Question: I want to migrate from oracle to MySql. I am using MySql Migration tools 5.0.
Something went wrong in Migration wizard.

Error message is
'''
Connecting to source database and retrieve schemata names.
Initializing JDBC driver ...
Driver class Oracle Thin JDBC Driver using Service
Opening connection ...
Connection jdbc:oracle:thin:system/**********@//127.0.0.1:1521/OracleServiceXE
The list of schema names could not be retrieved (error: 0).
ReverseEngineeringOracle.getSchemata :Listener refused the connection with the following error:
ORA-12514, TNS:listener does not currently know of service requested in connect descriptor
The Connection descriptor used by the client was:
//127.0.0.1:1521/OracleServiceXE
Details:
oracle.jdbc.driver.DatabaseError.throwSqlException(DatabaseError.java:125)
oracle.jdbc.driver.DatabaseError.throwSqlException(DatabaseError.java:280)
oracle.jdbc.driver.T4CConnection.logon(T4CConnection.java:328)
oracle.jdbc.driver.PhysicalConnection.<init>(PhysicalConnection.java:361)
oracle.jdbc.driver.T4CConnection.<init>(T4CConnection.java:151)
oracle.jdbc.driver.T4CDriverExtension.getConnection(T4CDriverExtension.java:32)
oracle.jdbc.driver.OracleDriver.connect(OracleDriver.java:595)
java.sql.DriverManager.getConnection(Unknown Source)
java.sql.DriverManager.getConnection(Unknown Source)
com.mysql.grt.modules.ReverseEngineeringGeneric.establishConnection(ReverseEngineeringGeneric.java:141)
com.mysql.grt.modules.ReverseEngineeringOracle.getSchemata(ReverseEngineeringOracle.java:43)
sun.reflect.NativeMethodAccessorImpl.invoke0(Native Method)
sun.reflect.NativeMethodAccessorImpl.invoke(Unknown Source)
sun.reflect.DelegatingMethodAccessorImpl.invoke(Unknown Source)
java.lang.reflect.Method.invoke(Unknown Source)
com.mysql.grt.Grt.callModuleFunction(Unknown Source)
'''
Both SQL servers are running on localhost.
How can I solve these errors ?
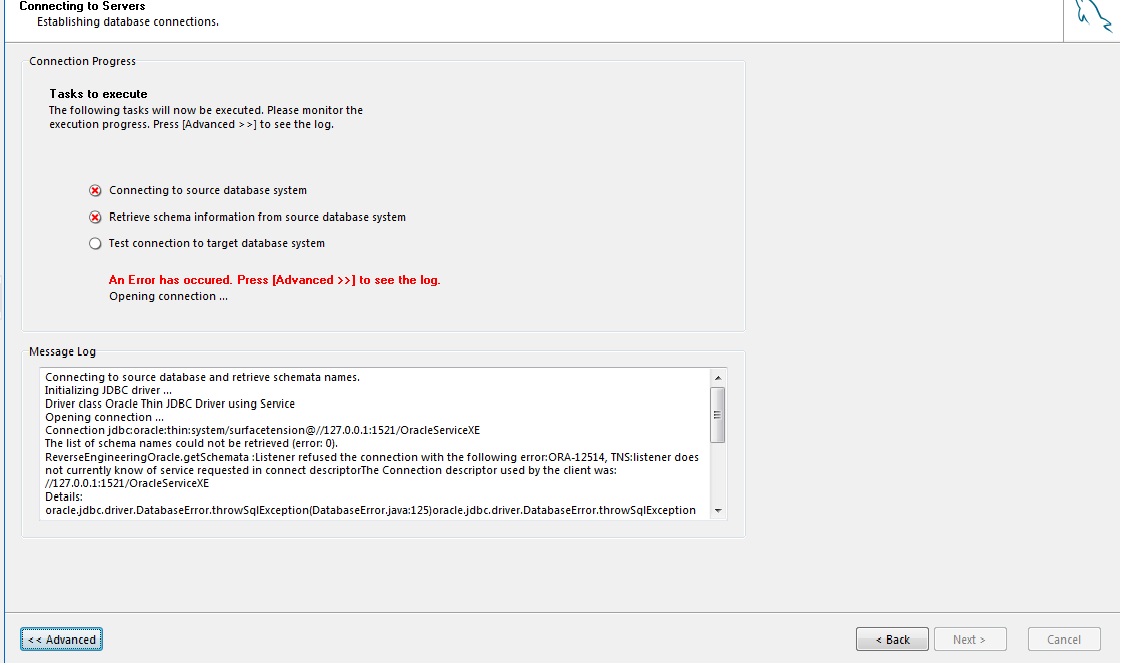
Answer: You can add the used service name to the oracle database, or modify the entered value 'OracleServiceXE' to the correct value 'XE'. The entered value looks a lot like the default windows service name and could be confused with the Oracle database service name.
To change the current instance service name to OracleServiceXE:
'''
alter system set service_name = 'OracleServiceXE';
'''
'lsnrctl services'
should also show the service name after wards, unless the database instance is in restricted state, in that case the connection using a service name will fail.